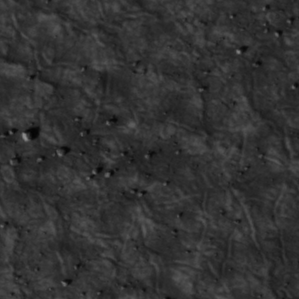
Label: non_frost